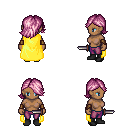
a pixel art fantasy rpg character, female body template, human, dark skin, yellow cape, magenta pants, pink swoop hairstyle, cloth bracers, black shoes, dagger, four views (front, back, left, right), 2x2 character sprite sheet, small pixel art, hard edges, no anti-aliasing